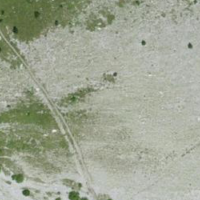
EUNIS habitat code: 31
Species observed at this site:
Parnassius apollo